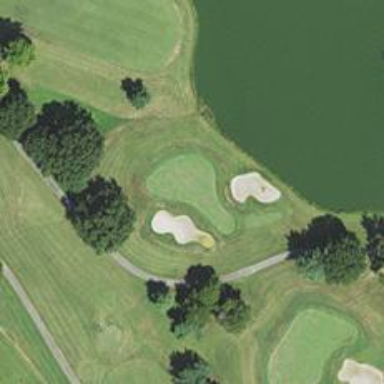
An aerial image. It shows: Golf hole.